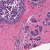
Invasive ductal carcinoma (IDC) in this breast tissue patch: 0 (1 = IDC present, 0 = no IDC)